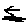
Label: zigzag